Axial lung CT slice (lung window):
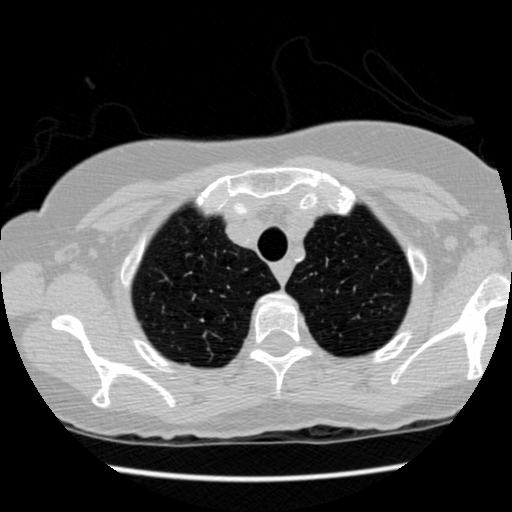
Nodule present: no